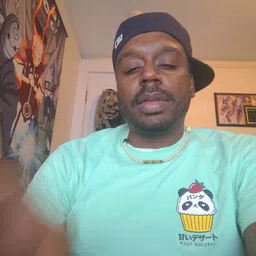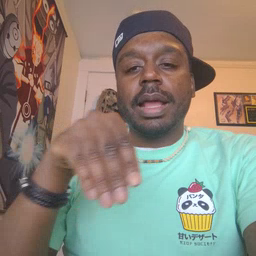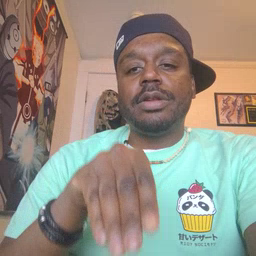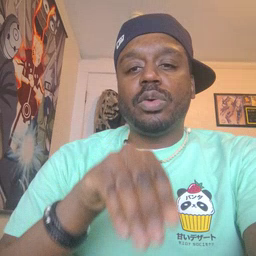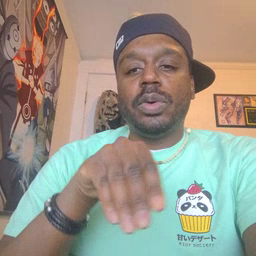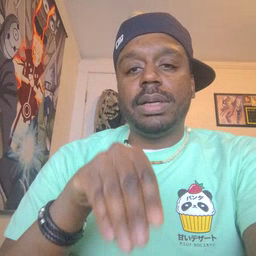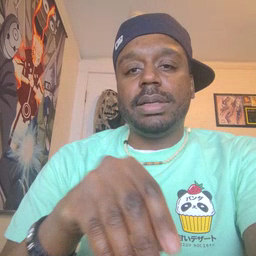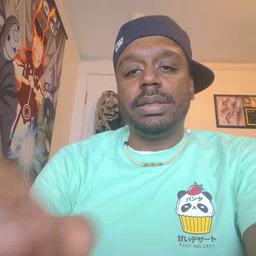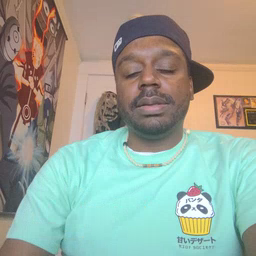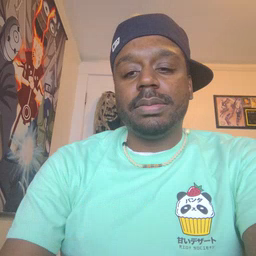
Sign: into